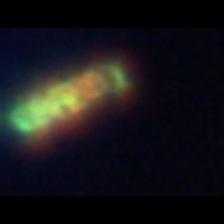
Taxon: Chaetoceros
Group: Diatoms